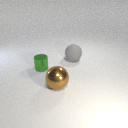
small green metal cylinder behind large brown metal sphere